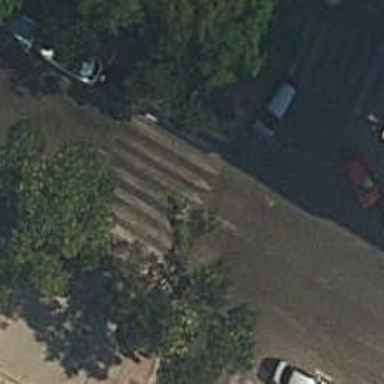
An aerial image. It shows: Crossing with traffic-calming table.